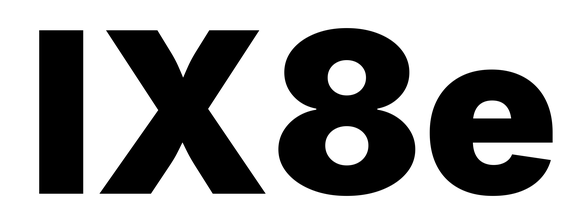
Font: Inter_Black